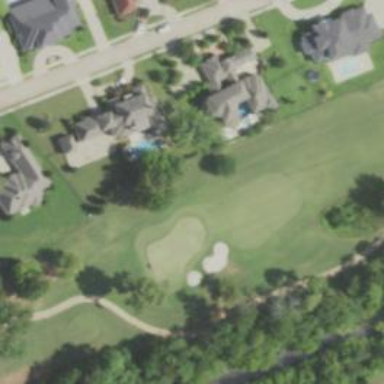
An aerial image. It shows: Golf hole.